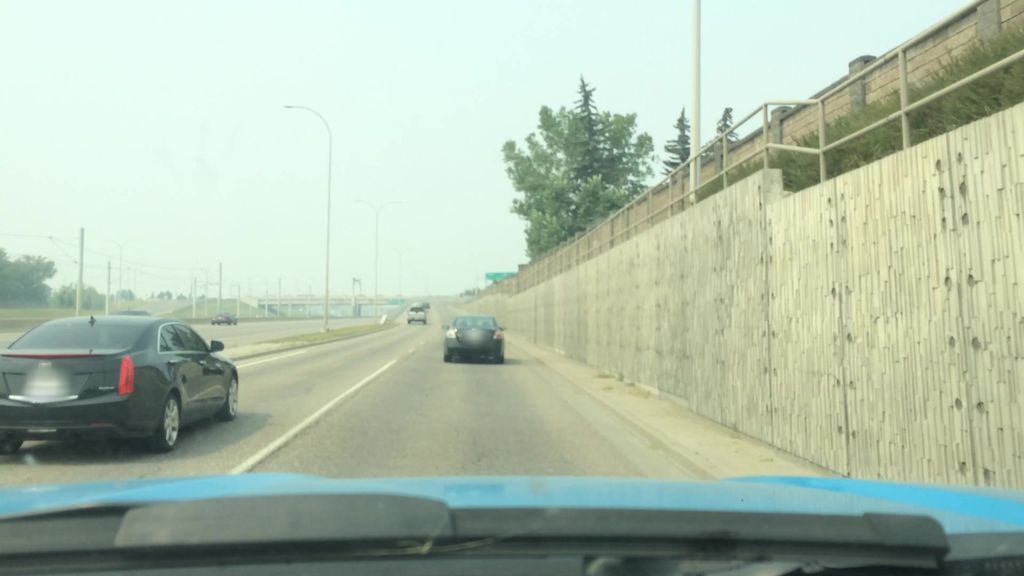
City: calgary